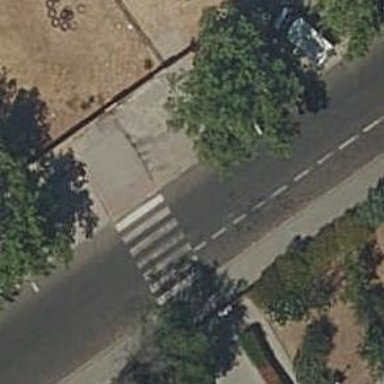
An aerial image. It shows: Marked crossing on the road.